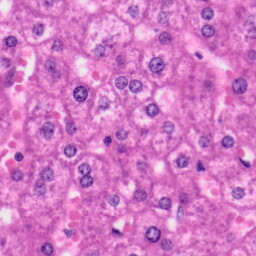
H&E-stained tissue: Liver